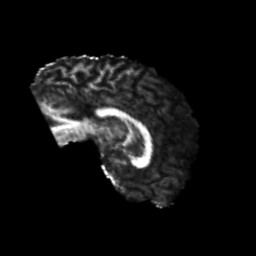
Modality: FA
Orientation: sagittal
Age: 20
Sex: male
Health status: healthy
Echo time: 0.074 s